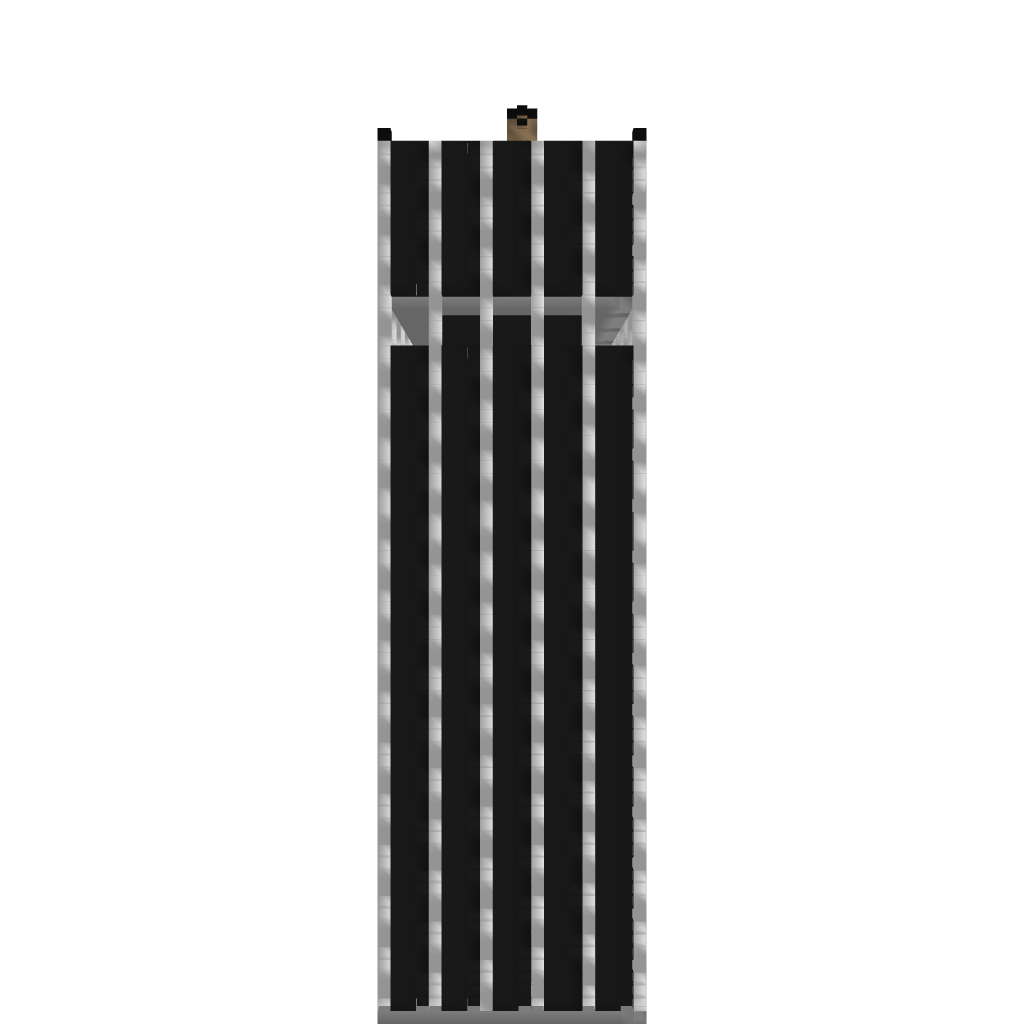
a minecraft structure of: Modern Glass and Iron Skyscraper